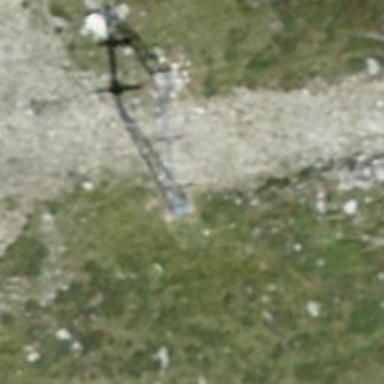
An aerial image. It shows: Pylon for aerialway.